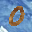
Label: 0